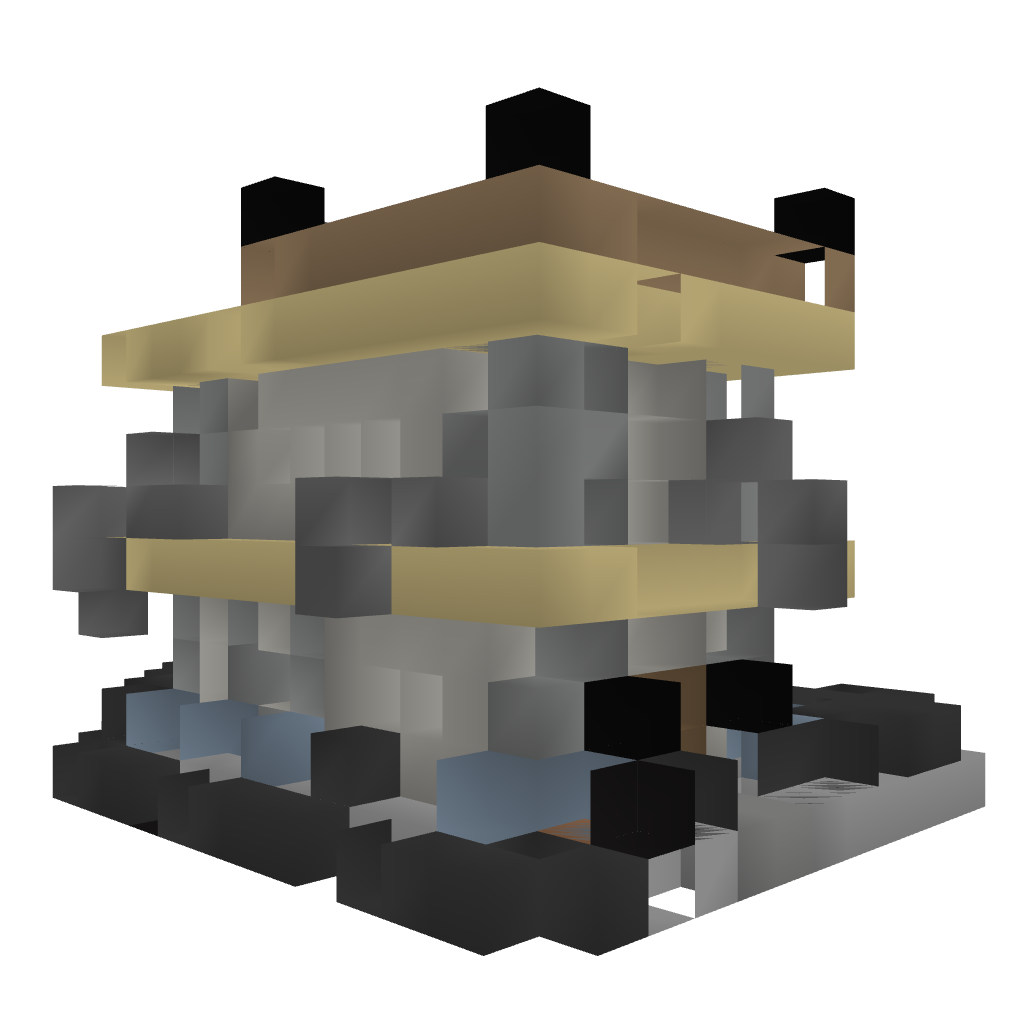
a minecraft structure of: Little Modern wood House